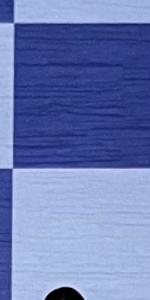
Label: Empty